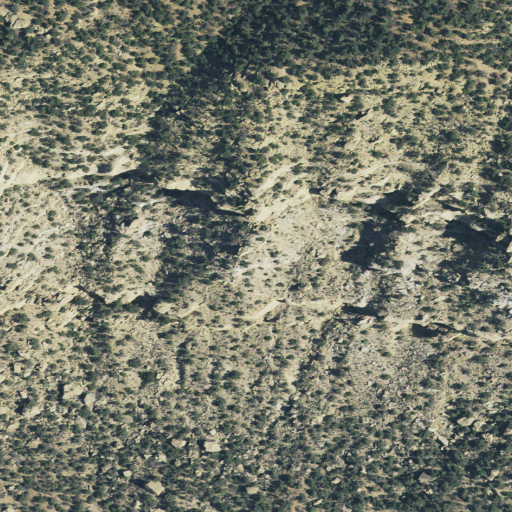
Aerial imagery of cliff(s) in Utah named Harveys Fear Cliff containing shrub and evergreen forest